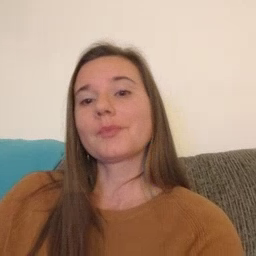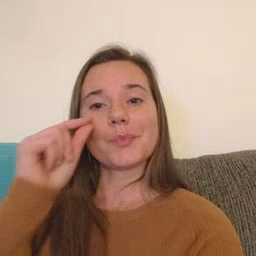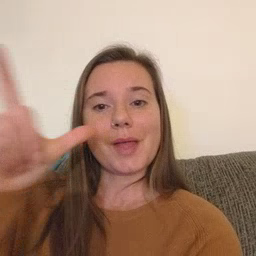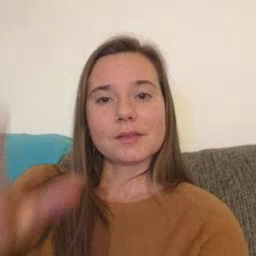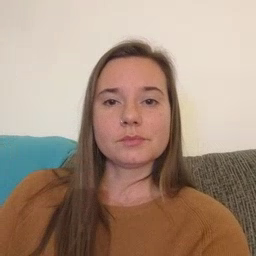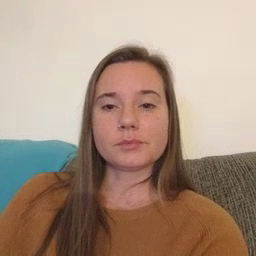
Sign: awake